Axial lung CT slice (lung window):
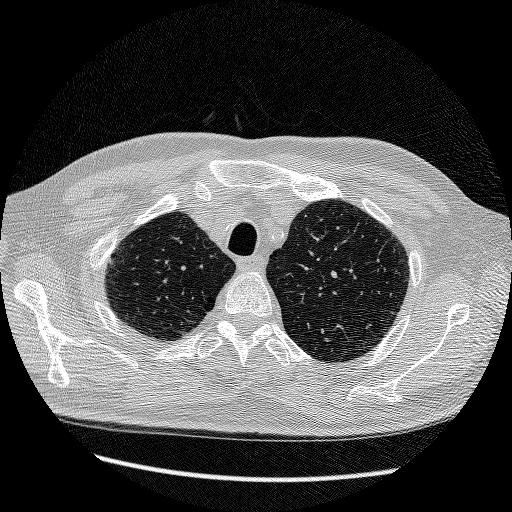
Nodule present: no